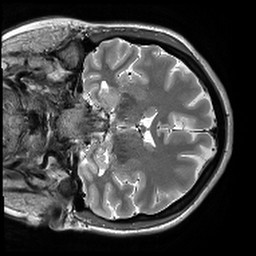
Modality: T2w
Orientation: coronal
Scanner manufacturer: siemens
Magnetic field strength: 3 T
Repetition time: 9.86 s
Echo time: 0.05 s